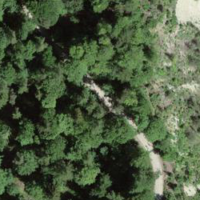
EUNIS habitat code: 41
Species observed at this site:
Dendrocopos major
Sorbus aucuparia
Limax cinereoniger
Euphorbia cyparissias
Fagus sylvatica